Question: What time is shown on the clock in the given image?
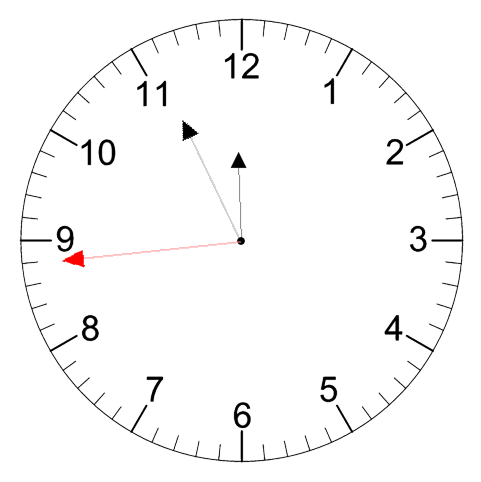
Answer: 11:55:44